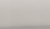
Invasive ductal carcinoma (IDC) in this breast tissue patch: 0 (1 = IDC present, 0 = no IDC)